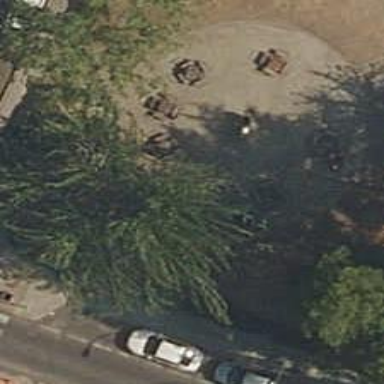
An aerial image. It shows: Picnic table located in leisure land area.